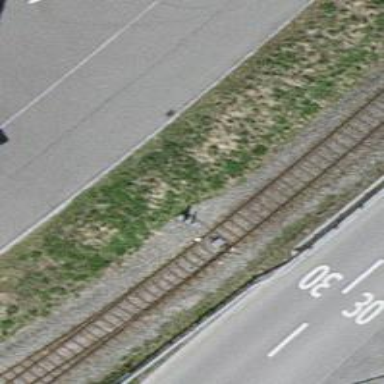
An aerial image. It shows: Railway switch.